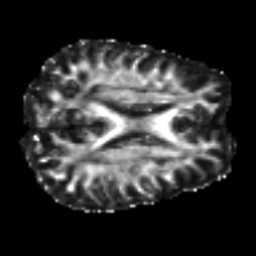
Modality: FA
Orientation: axial
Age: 36
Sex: female
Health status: ill
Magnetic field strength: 3 T
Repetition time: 8.4 s
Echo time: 0.0926 s